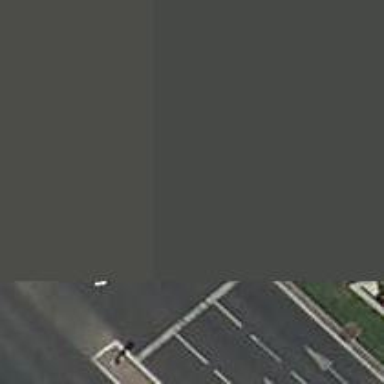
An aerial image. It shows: Asphalt road with primary link designation.